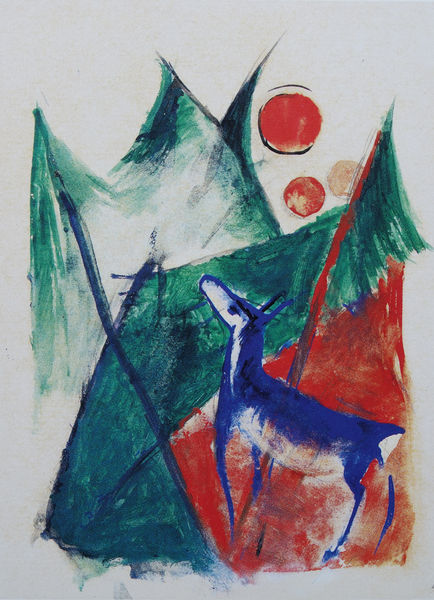
Titel: Blaues Reh in Landschaft
Künstler: Franz Marc
Institution: (Privatbesitz)
Schlagwörter: baum, berg, blau, gruppe, himmel, schatten, weiß, aquarell, bäume, grün, landschaft, bunt, grau, licht, mund, nacht, nase, ohr, rücken, schwarz, zeichnung, blick, rot, tier, expressionismus, muster, augen, trauer, blicken, horn, schauen, öl, baumstamm, erde, feld, felder, hügel, natur, stamm, weide, einsam, pastos, sonne, boden, auge, drei, spitzen, ohren, schräg, traurig, wald, kreis, pferd, reiter, rund, beine, fell, hellblau, huf, hufe, schwanz, sprung, bein, farbig, moderne, abstrakt, berge, farben, fläche, flächen, gebirge, gipfel, modern, farbe, formen, grasen, kuh, linien, tannen, wild, duktus, dunkelblau, einfach, spitz, bauch, allein, ölfarbe, graun, striche, oben, mond, blut, weiden, kreuz, linie, farbflächen, farbfläche, steht, seite, strich, lauf, kreise, wei0, fichte, nadelbaum, tanne, franz, geometrisch, zacken, sehnsucht, hirsch, läufe, reh, rehkitz, schnauze, blua, expressiv, hörner, farbfelder, baumwipfel, wipfel, ziege, streben, fantasie, dreick, geometrie, blauer reiter, zelte, sonnen, blauer, pasto, franz marc, marc, farbfeld, künstlergruppe, gemse, splitter, blaues pferd, paarhufer, rün, monde, lansdschaft, fabeltier, aufbäumend, farbzeichnung, dreickig, rote sonne, blaues reh